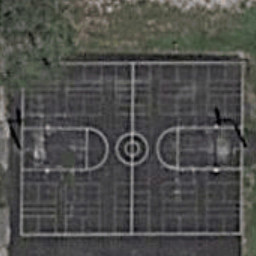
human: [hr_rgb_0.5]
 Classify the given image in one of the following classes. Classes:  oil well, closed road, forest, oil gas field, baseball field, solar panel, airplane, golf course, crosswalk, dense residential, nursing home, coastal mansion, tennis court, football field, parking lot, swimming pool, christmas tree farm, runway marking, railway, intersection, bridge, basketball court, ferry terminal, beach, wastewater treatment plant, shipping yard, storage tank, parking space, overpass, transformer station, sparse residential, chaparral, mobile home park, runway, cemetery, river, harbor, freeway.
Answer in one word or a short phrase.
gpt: basketball court